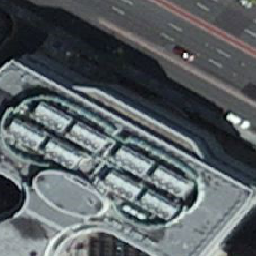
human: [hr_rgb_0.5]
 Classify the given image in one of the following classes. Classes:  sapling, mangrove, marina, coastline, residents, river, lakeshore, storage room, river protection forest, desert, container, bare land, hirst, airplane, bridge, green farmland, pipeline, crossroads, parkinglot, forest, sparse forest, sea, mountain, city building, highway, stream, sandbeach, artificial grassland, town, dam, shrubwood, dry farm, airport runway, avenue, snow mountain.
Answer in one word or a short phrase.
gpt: city building